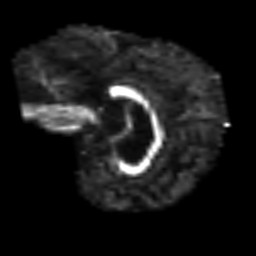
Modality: FA
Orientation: sagittal
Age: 69
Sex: male
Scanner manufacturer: siemens
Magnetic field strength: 3 T
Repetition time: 3.2 s
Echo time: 0.081 s